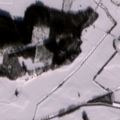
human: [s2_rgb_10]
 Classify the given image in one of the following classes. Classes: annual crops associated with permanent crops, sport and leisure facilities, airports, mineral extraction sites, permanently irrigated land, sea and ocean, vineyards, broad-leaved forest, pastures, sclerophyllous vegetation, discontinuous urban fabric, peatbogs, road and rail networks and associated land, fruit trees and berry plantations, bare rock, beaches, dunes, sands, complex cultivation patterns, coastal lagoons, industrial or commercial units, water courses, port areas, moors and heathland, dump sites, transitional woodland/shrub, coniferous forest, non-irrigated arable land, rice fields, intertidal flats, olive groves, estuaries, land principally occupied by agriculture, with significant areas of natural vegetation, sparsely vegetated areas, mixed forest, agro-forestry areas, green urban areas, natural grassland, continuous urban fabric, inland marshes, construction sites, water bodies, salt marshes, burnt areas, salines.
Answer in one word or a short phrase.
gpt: non-irrigated arable land, coniferous forest